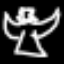
Label: angel